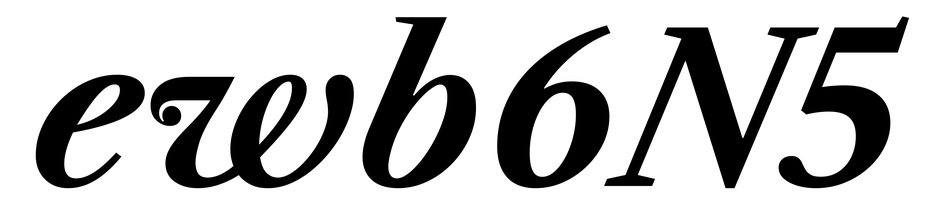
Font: LibreCaslonText-Italic_Bold_Italic